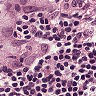
Metastatic tissue present: yes